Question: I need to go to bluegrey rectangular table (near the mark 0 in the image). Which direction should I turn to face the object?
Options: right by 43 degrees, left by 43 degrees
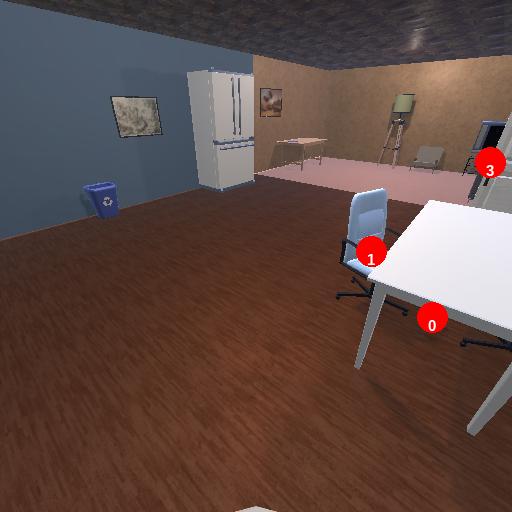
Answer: right by 43 degrees